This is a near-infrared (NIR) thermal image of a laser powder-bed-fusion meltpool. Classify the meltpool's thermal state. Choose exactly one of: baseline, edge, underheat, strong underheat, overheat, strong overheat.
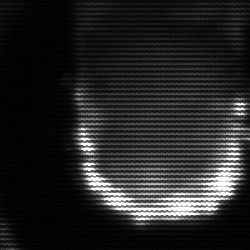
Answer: baseline